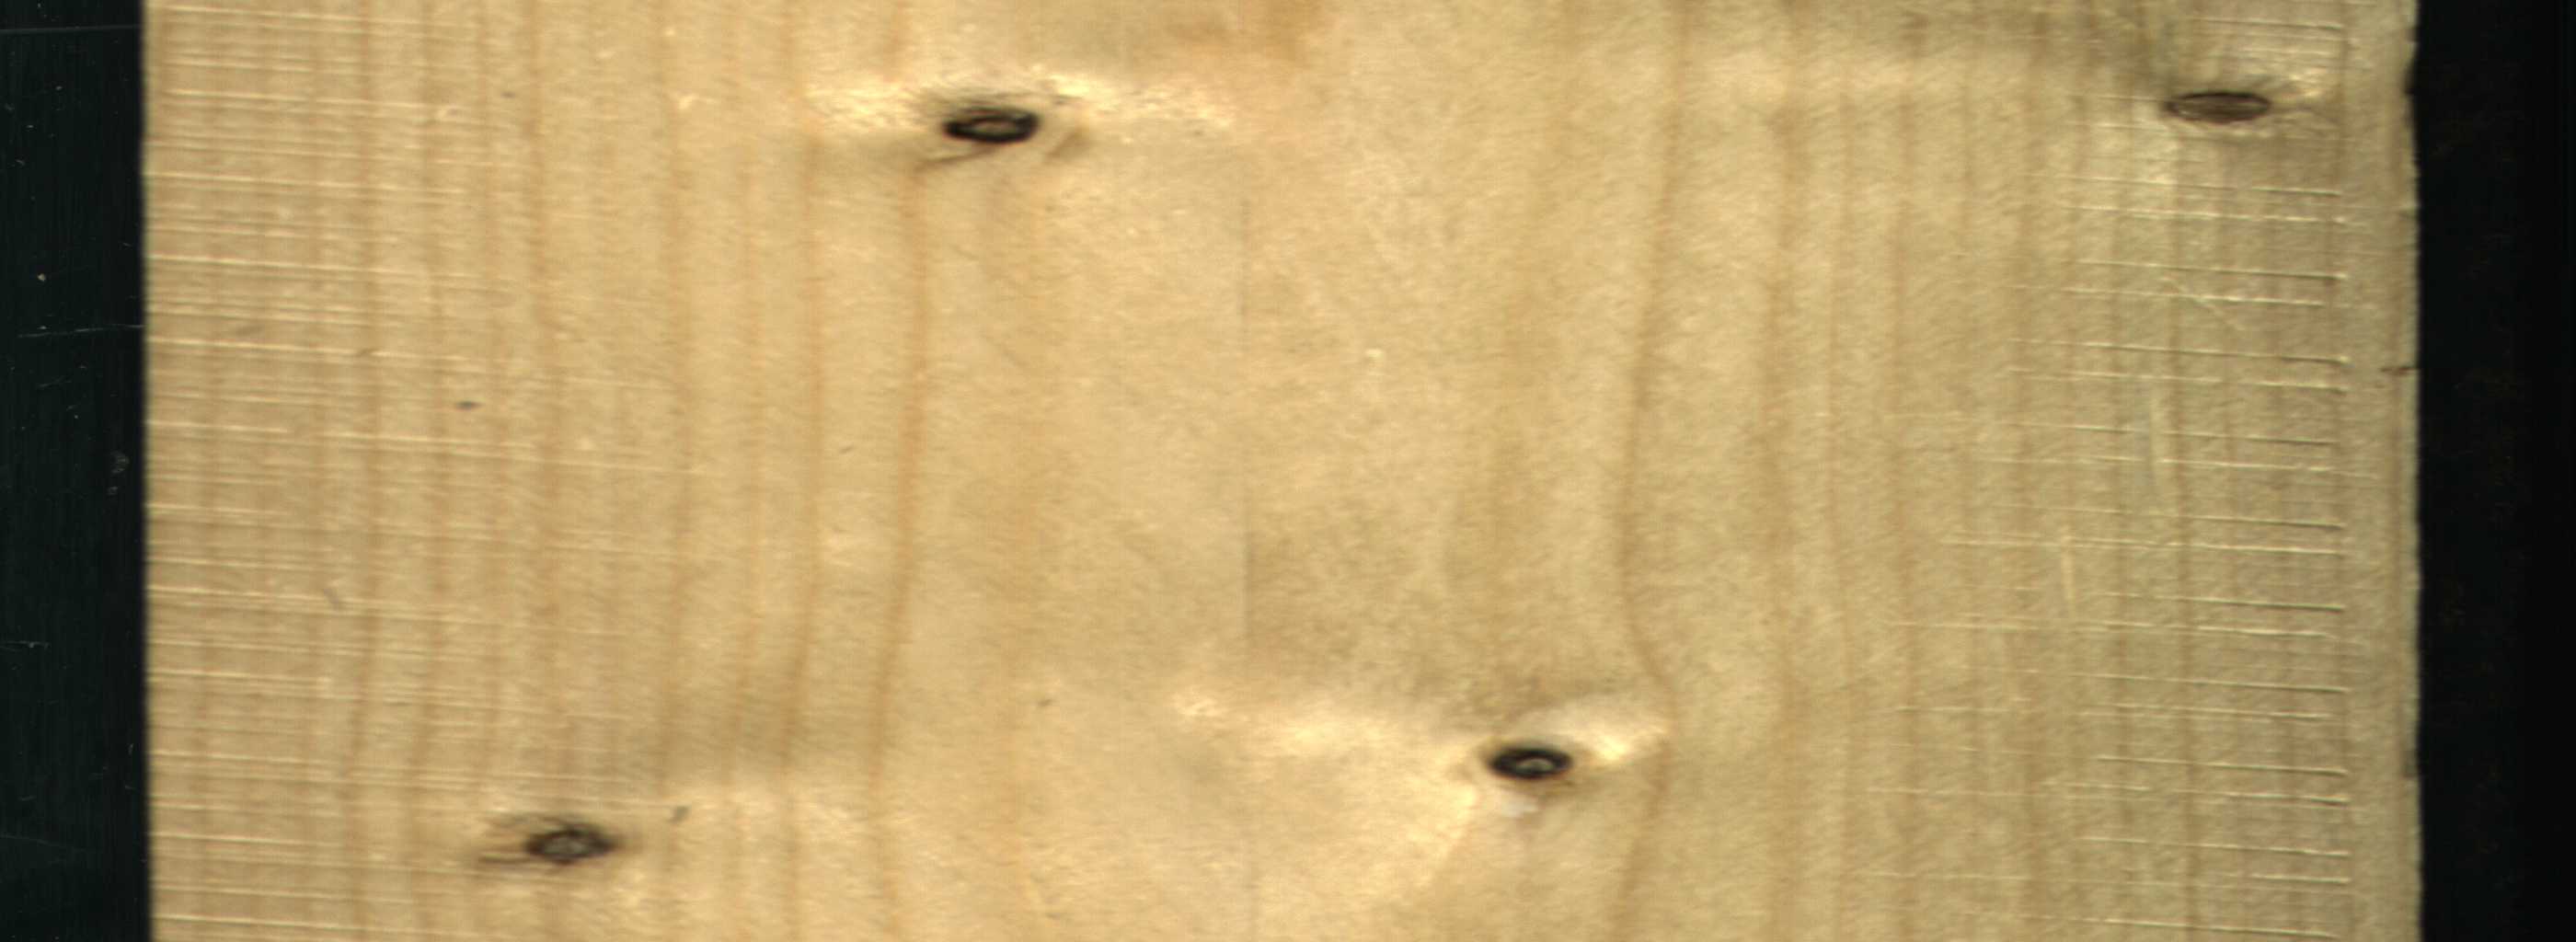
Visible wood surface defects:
Dead_Knot
Dead_Knot
Dead_Knot
Dead_Knot